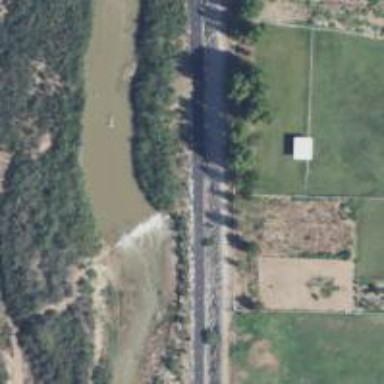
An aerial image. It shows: Weir in waterway.